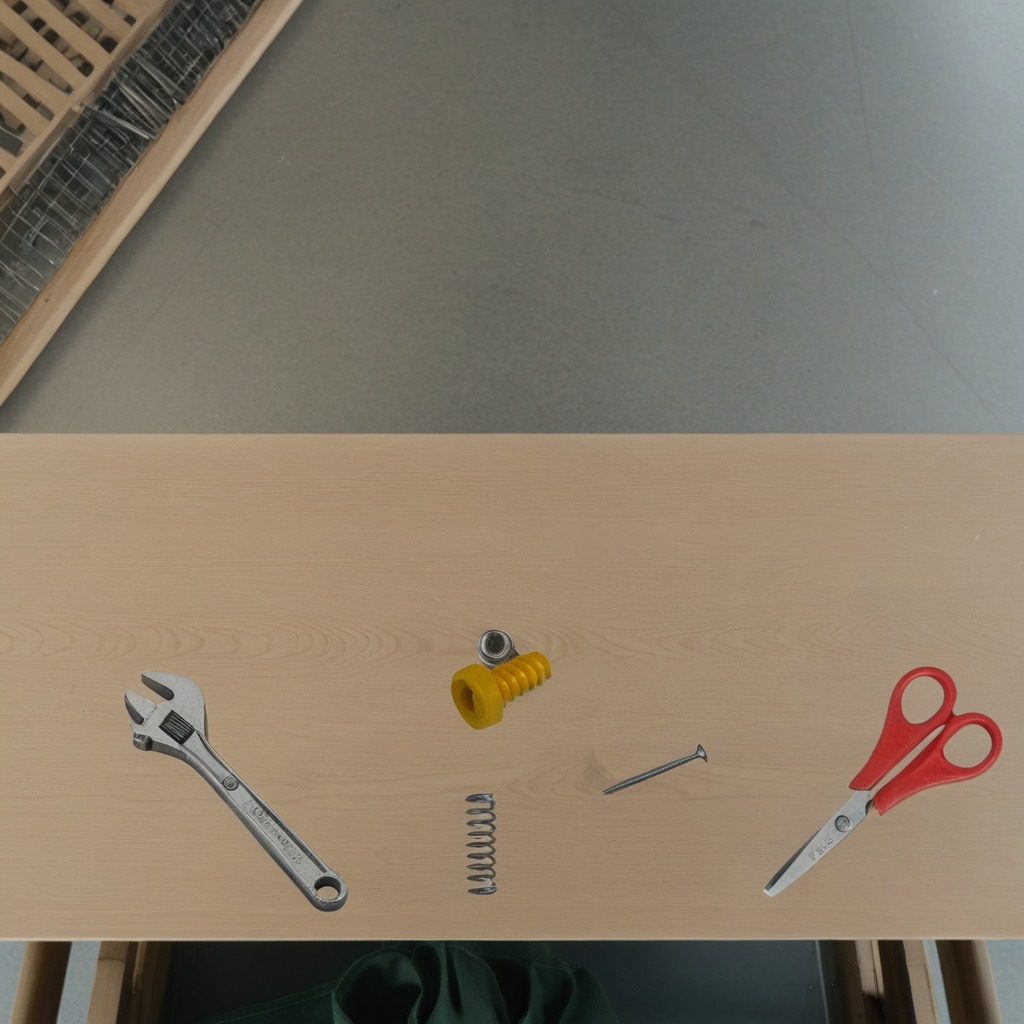
A metal machine screw, an iron nail, a coiled metal spring, a pair of scissors, and a wrench are lying on the workbench inside a coastal fishing gear workshop.